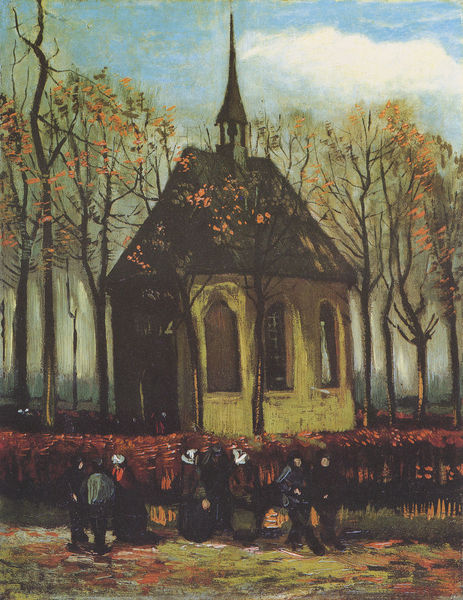
Titel: Die Kirche von Nuenen mit Kirchgängern
Künstler: Vincent van Gogh
Standort: Amsterdam
Institution: Van Gogh Museum
Schlagwörter: baum, blau, blätter, dunkel, gemälde, gruppe, himmel, laub, mann, schatten, weiß, wolken, baumstämme, bäume, frauen, gelb, grün, impressionismus, landschaft, menschen, äste, abend, blumen, fenster, frau, hintergrund, licht, männer, orange, schwarz, blüten, dach, gebäude, rot, weg, wiese, wolke, zaun, leute, architektur, spitze, trauer, holland, öl, ast, baumstamm, erde, spiegelung, stamm, büsche, gebüsch, gehen, kirche, sonne, land, gotik, wald, bauern, rund, turm, garten, ansicht, bogen, fassade, man, zug, dorf, farbe, hecke, nebel, kahl, herbst, türe, läden, platz, stämme, bögen, eingang, glockenturm, idyll, friedhof, hauben, zeremonie, beerdigung, begräbnis, glocke, ländlich, blauer himmel, dunkle, andacht, gemeinde, kopftücher, messe, kapelle, prozession, umzug, trauernde, pavillion, bau, bauwerk, aufriss, dachreiter, wlad, herbstlaub, dörflich, kirchgang, leichenzug, vaum, trauergäste, friedhofskapelle, hinterbliebene, grabzug